Field crop: tomato
Growth stage: 1
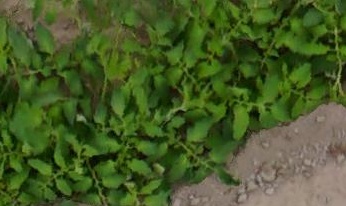
Species: tomato